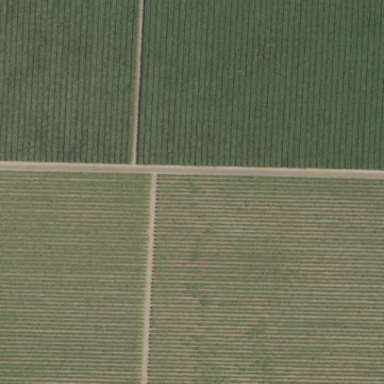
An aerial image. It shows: Beautiful vineyard in the countryside.